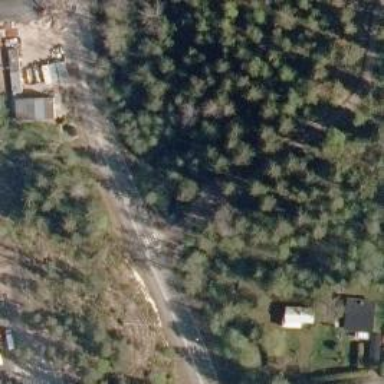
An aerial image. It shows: Service road.